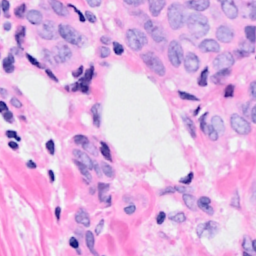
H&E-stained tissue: Breast